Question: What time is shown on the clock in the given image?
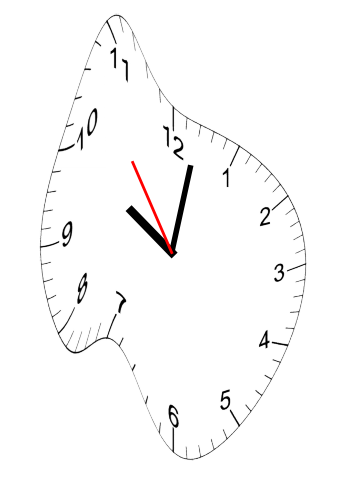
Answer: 10:01:54